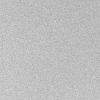
Atmospheric dust classification: dusty